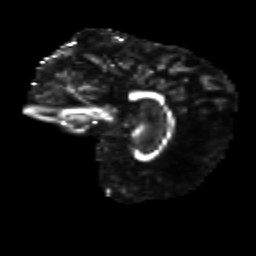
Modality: FA
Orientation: sagittal
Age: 66
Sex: female
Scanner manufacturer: siemens
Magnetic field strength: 3 T
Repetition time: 8.6 s
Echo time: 0.095 s